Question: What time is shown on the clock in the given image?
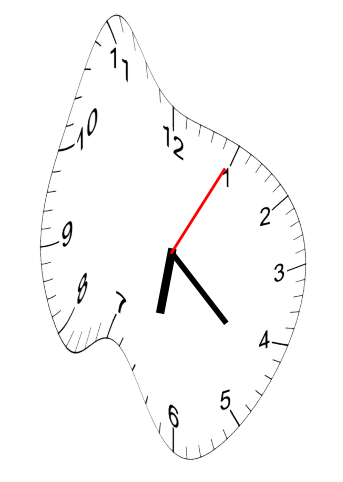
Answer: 06:22:05